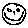
Label: smiley face